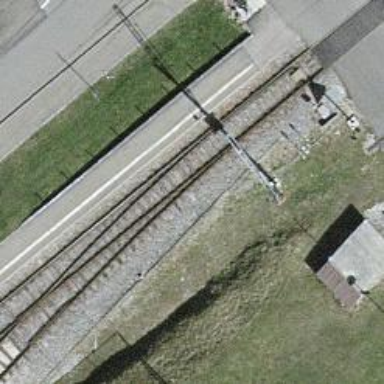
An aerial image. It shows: Railway switch.